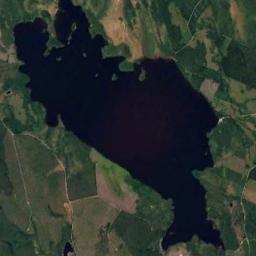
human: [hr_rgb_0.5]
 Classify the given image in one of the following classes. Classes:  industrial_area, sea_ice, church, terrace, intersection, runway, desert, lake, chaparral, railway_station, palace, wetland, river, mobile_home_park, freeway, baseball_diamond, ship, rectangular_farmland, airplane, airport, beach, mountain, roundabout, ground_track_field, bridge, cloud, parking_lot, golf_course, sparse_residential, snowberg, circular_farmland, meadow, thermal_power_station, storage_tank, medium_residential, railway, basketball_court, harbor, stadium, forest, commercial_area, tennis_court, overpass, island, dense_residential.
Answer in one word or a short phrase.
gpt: lake